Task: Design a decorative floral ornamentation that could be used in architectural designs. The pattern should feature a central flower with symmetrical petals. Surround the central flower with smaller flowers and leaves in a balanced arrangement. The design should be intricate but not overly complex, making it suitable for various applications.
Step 543:
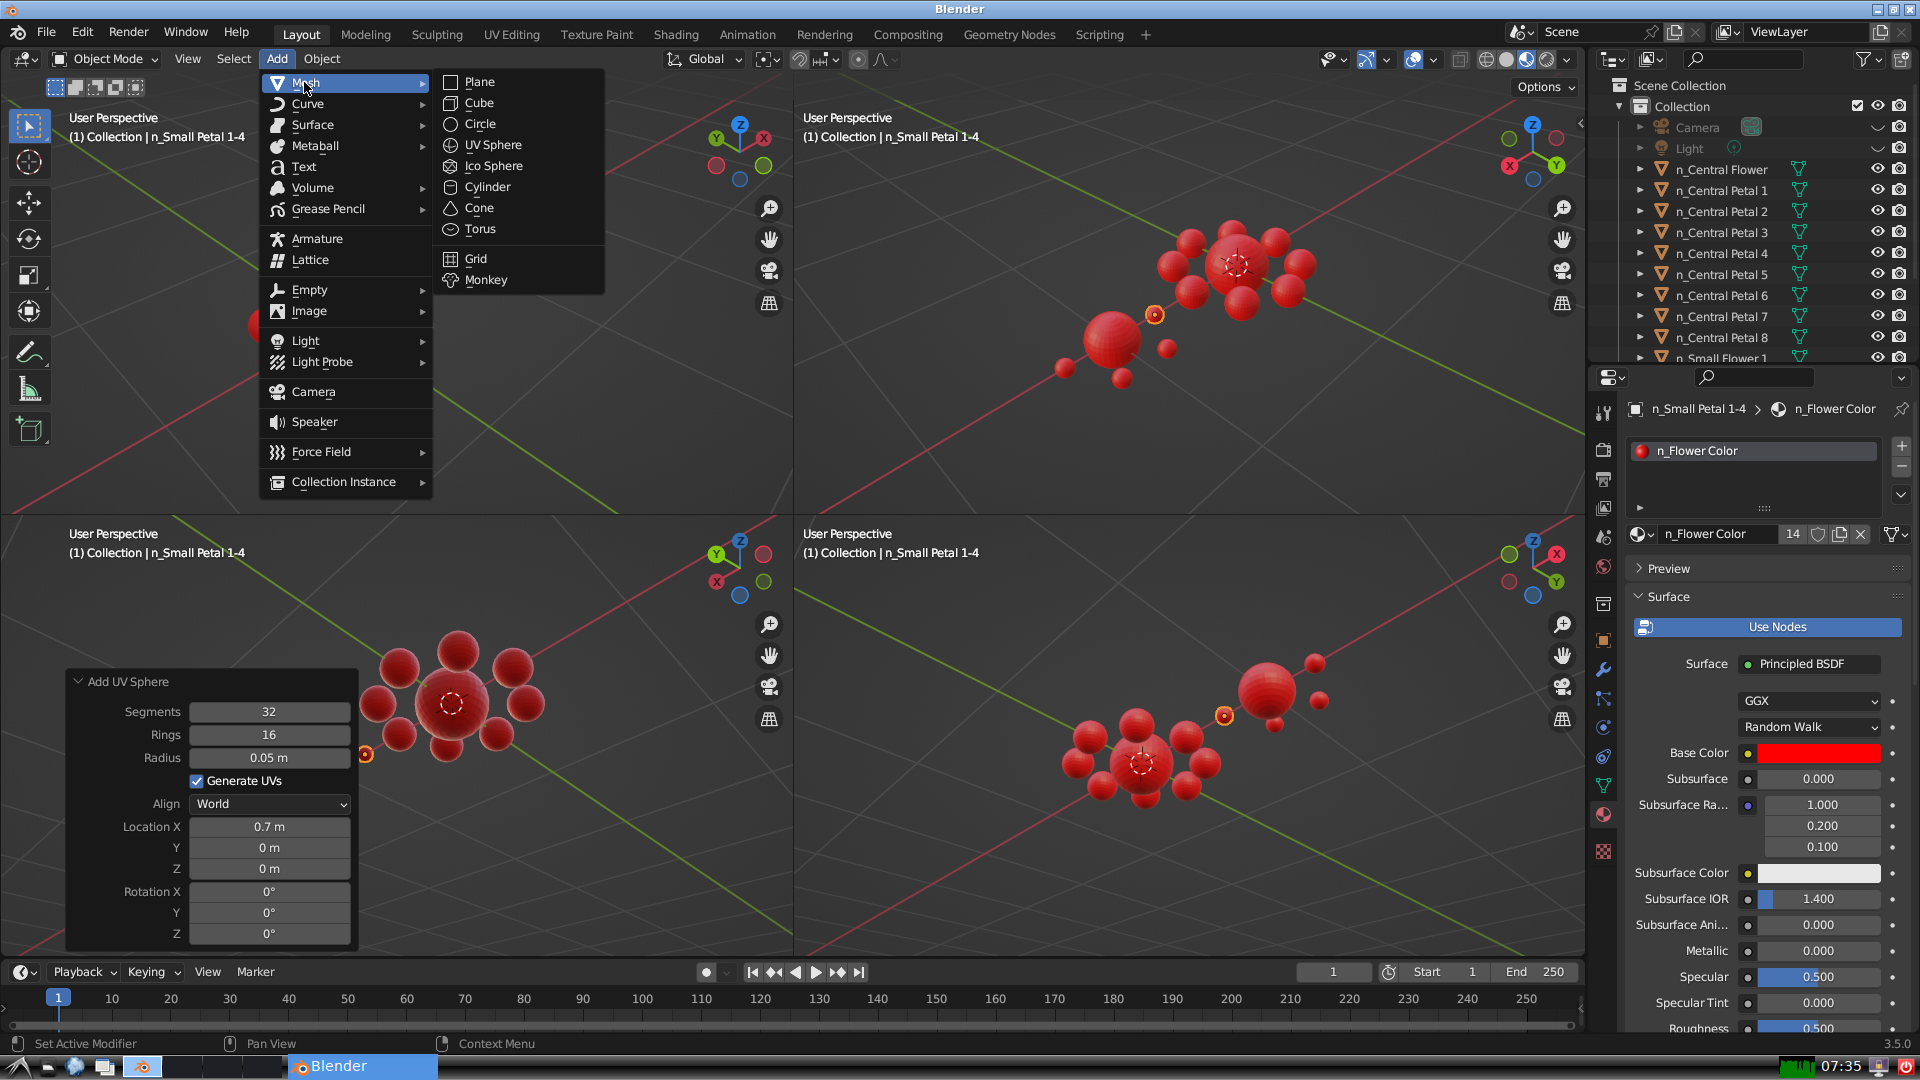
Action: {"mouse_move": [499, 144]}